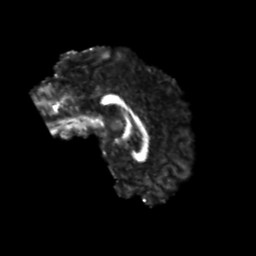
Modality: FA
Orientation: sagittal
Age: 21
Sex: female
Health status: healthy
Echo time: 0.074 s